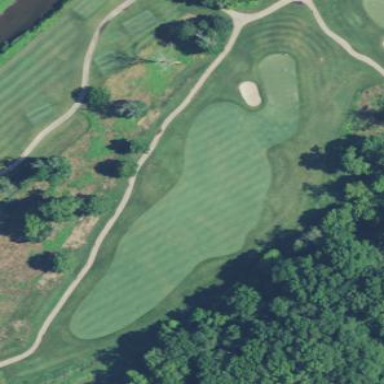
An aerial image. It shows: Rough grassy area used for golf.